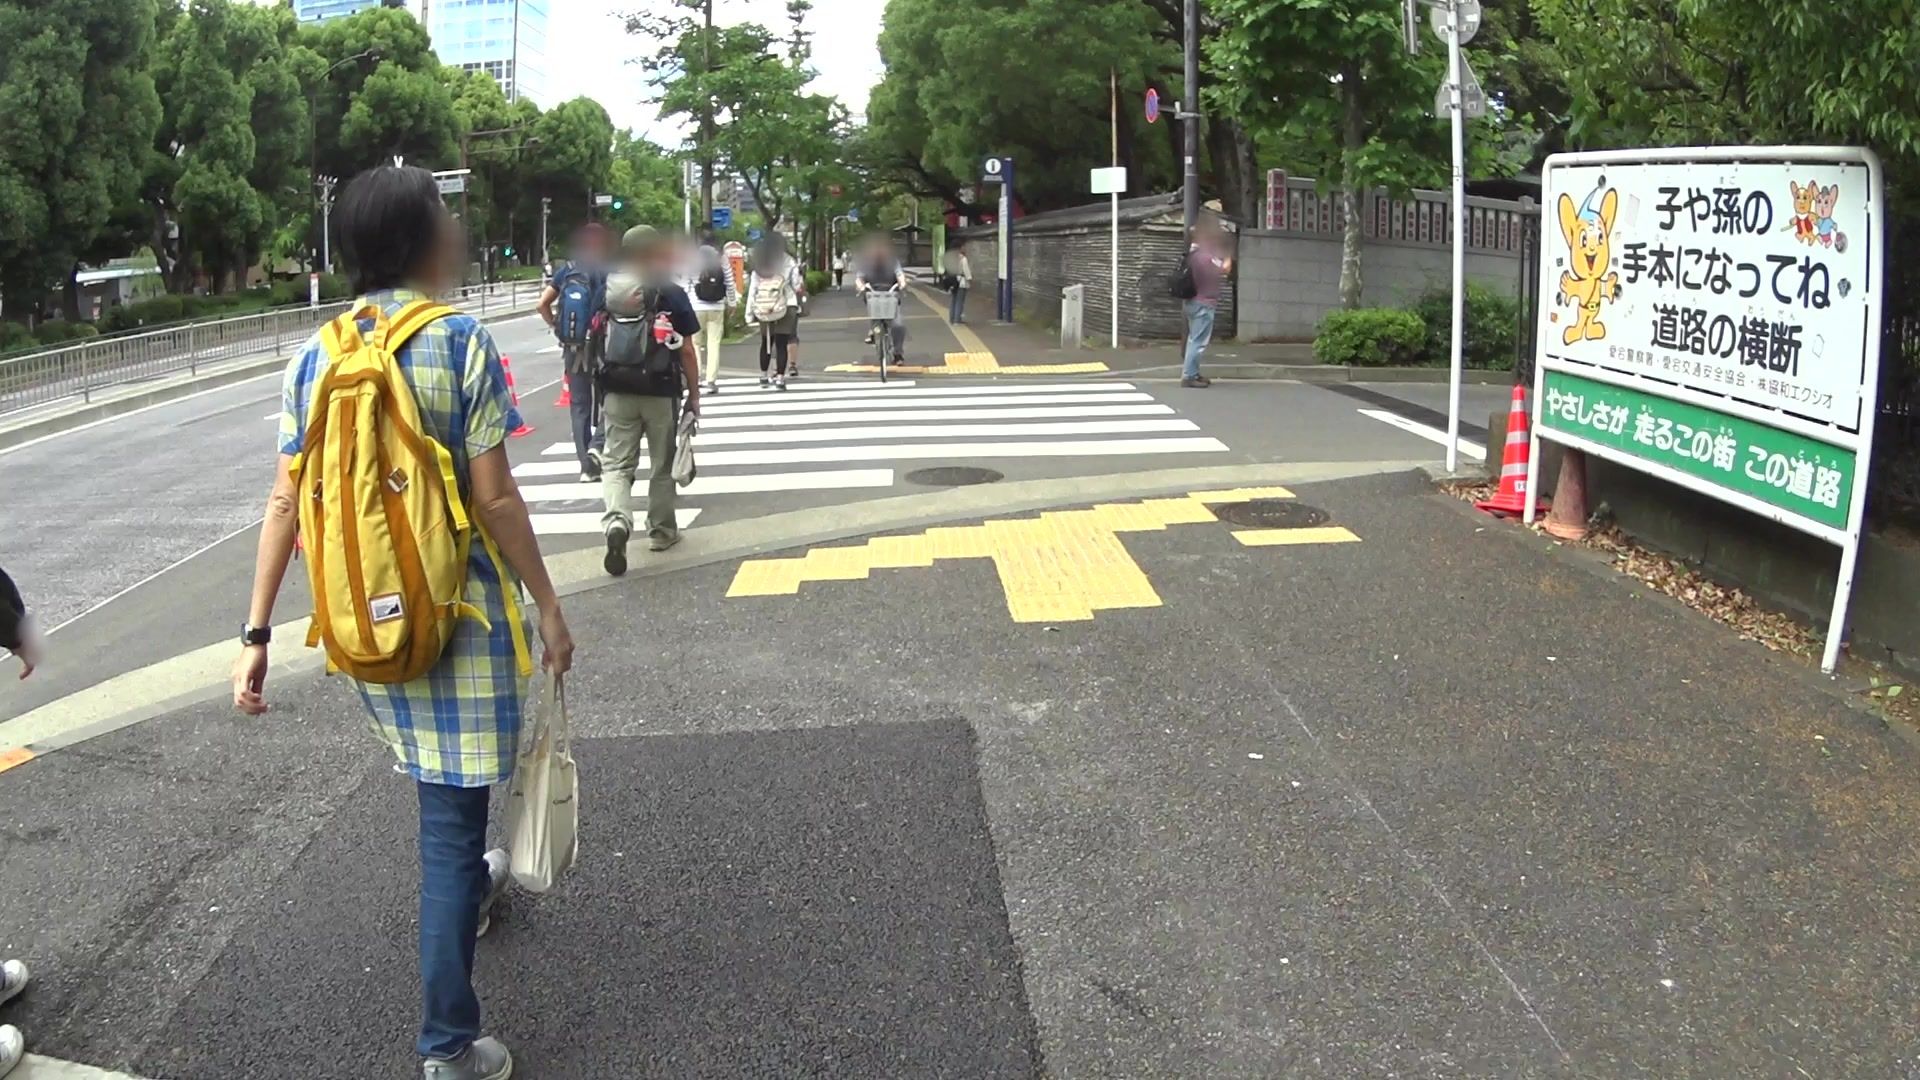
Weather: cloudy
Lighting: day
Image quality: good
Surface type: walking surface
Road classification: footway
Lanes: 3
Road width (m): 6.0
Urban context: urban centre
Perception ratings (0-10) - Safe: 2.29, Lively: 6.53, Beautiful: 2.49, Boring: 3.63, Depressing: 3.25, Wealthy: 1.93